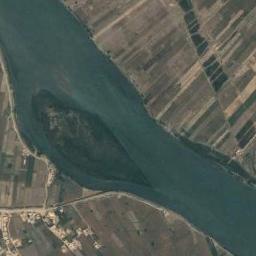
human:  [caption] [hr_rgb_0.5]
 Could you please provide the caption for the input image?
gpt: There are many trees on either side of the river .

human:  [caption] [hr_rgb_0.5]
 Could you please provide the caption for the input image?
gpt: A turquoise river with small islands, Green and tan mixed fields on the shore, And large buildings .

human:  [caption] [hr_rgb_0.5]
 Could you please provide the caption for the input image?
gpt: The deep blue river with a channel bar goes through the farmland .

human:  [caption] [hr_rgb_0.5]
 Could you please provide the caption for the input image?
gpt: The river goes through bare and green farmland .

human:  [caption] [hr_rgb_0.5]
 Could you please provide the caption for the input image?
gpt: There are many brown farmlands around the green island .